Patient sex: F
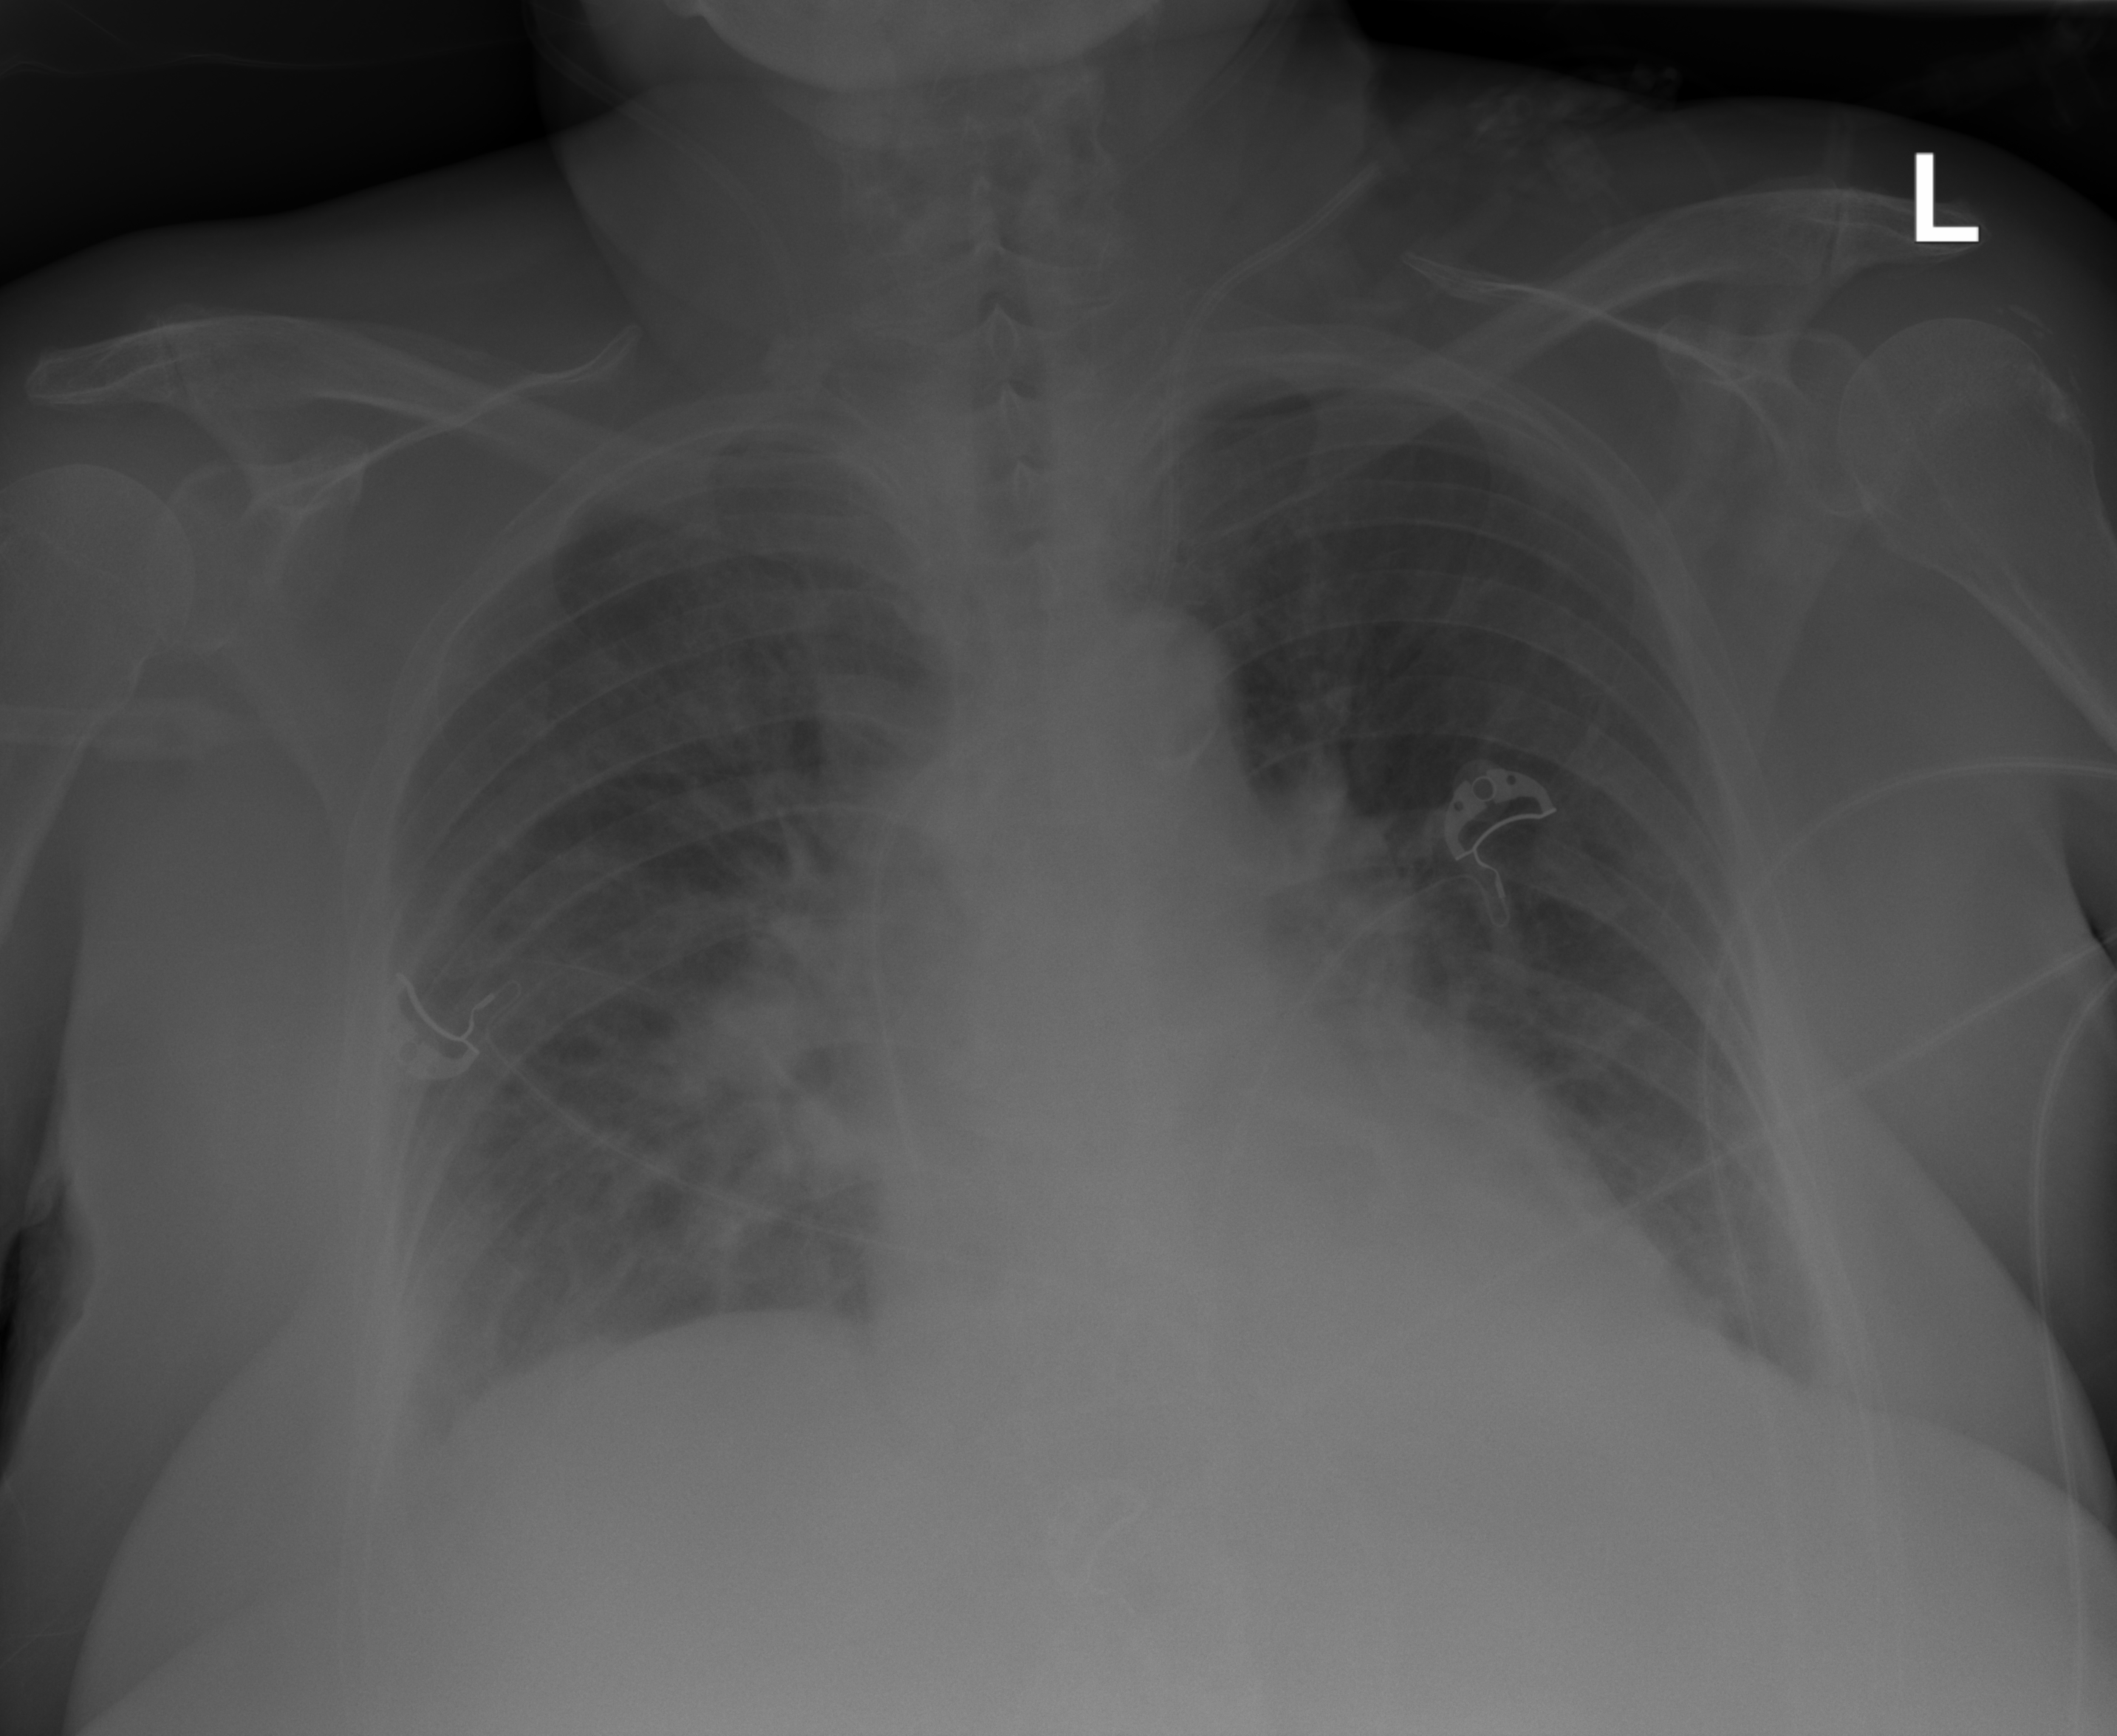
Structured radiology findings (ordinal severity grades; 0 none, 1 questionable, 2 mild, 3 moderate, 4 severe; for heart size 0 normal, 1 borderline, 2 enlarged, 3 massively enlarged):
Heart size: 2
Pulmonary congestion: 2
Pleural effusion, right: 2
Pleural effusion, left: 2
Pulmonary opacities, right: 2
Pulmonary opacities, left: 0
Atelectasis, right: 0
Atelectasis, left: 0